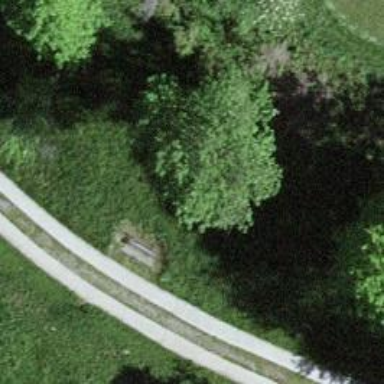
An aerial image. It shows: Red bench.